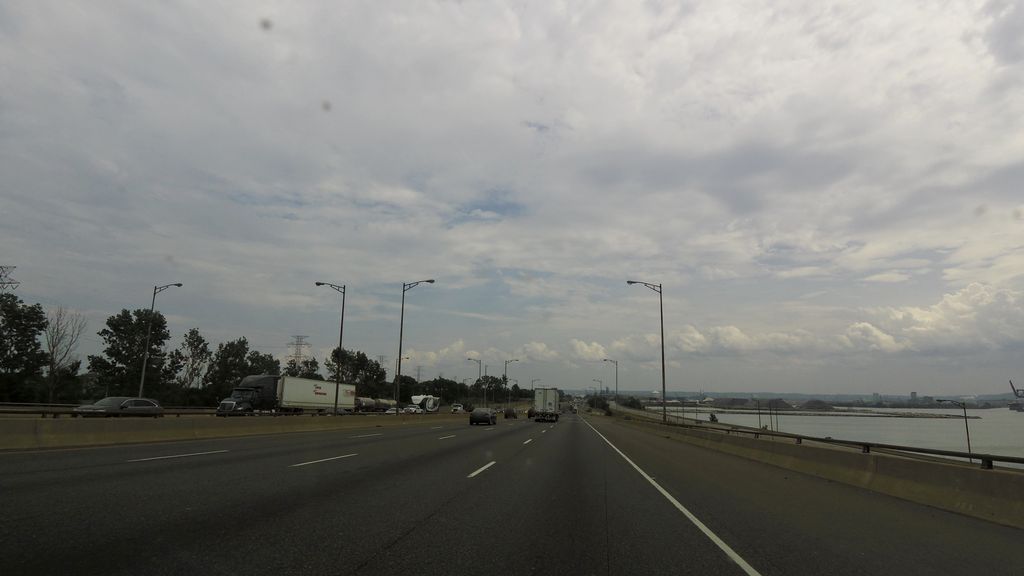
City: hamilton